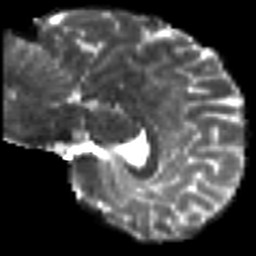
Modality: T2w
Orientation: sagittal
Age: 31
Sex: male
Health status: healthy
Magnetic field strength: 3 T
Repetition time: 8.4 s
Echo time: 0.0926 s